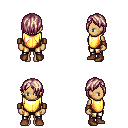
a pixel art fantasy rpg character, female body template, human, tanned skin, gold chest armor, gold greaves, white blonde bangs hairstyle, leather bracers, brown shoes, four views (front, back, left, right), 2x2 character sprite sheet, small pixel art, hard edges, no anti-aliasing